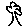
Label: tree